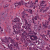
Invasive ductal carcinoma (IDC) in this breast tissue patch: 1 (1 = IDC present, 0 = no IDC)